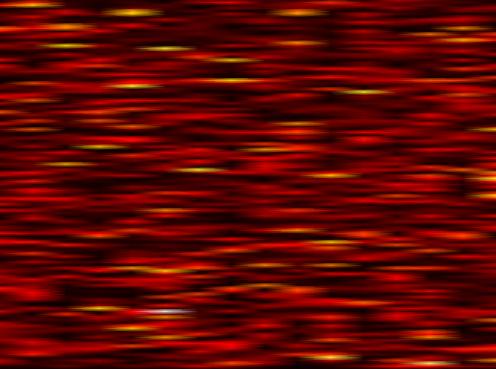
Label: FOFDM